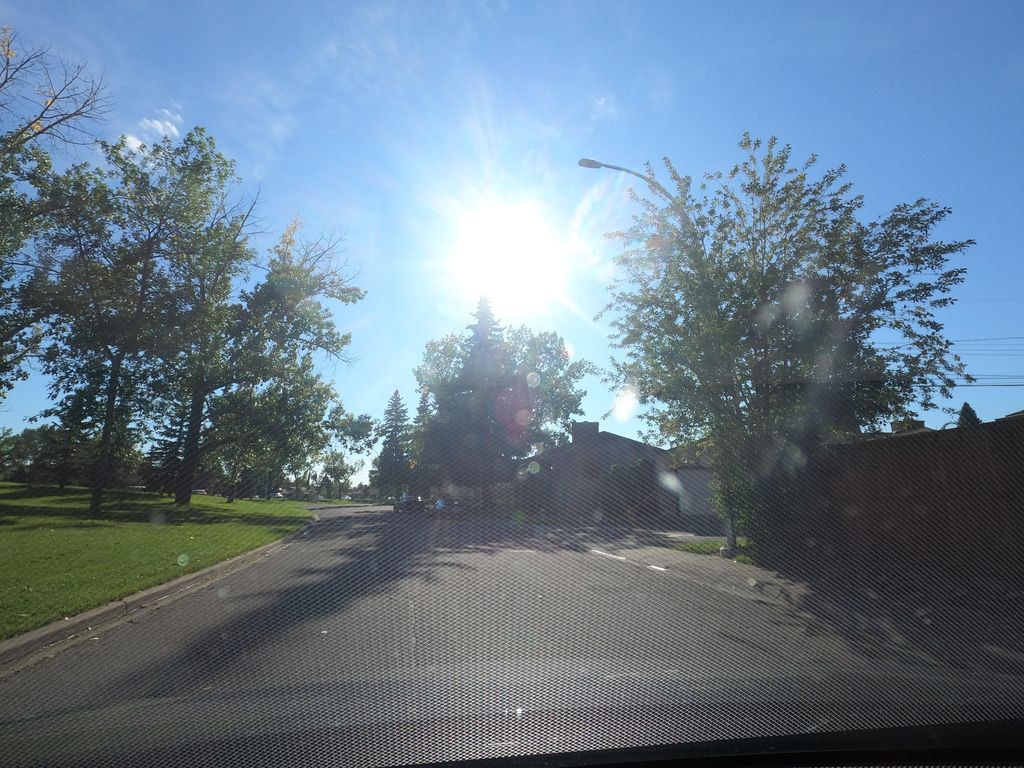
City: calgary